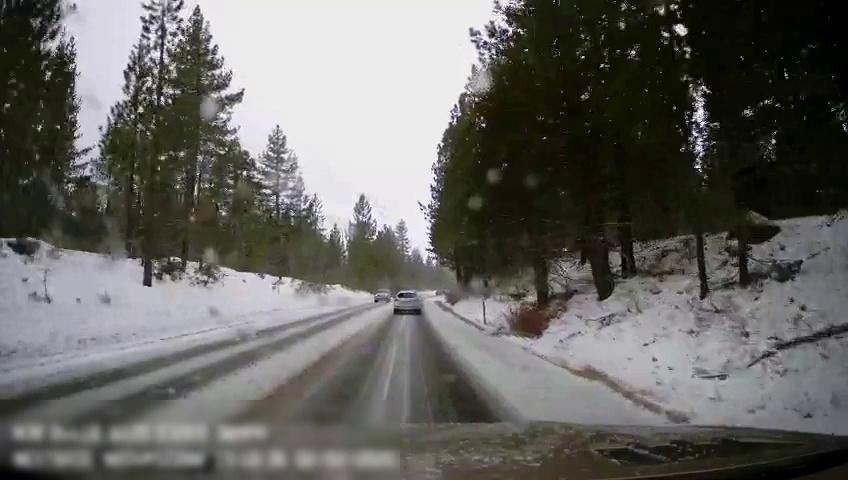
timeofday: Day
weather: Snowy
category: Drivable Space
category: Vehicles | SUV
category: Vehicles | SUV
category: Lanes | Opposite Lane